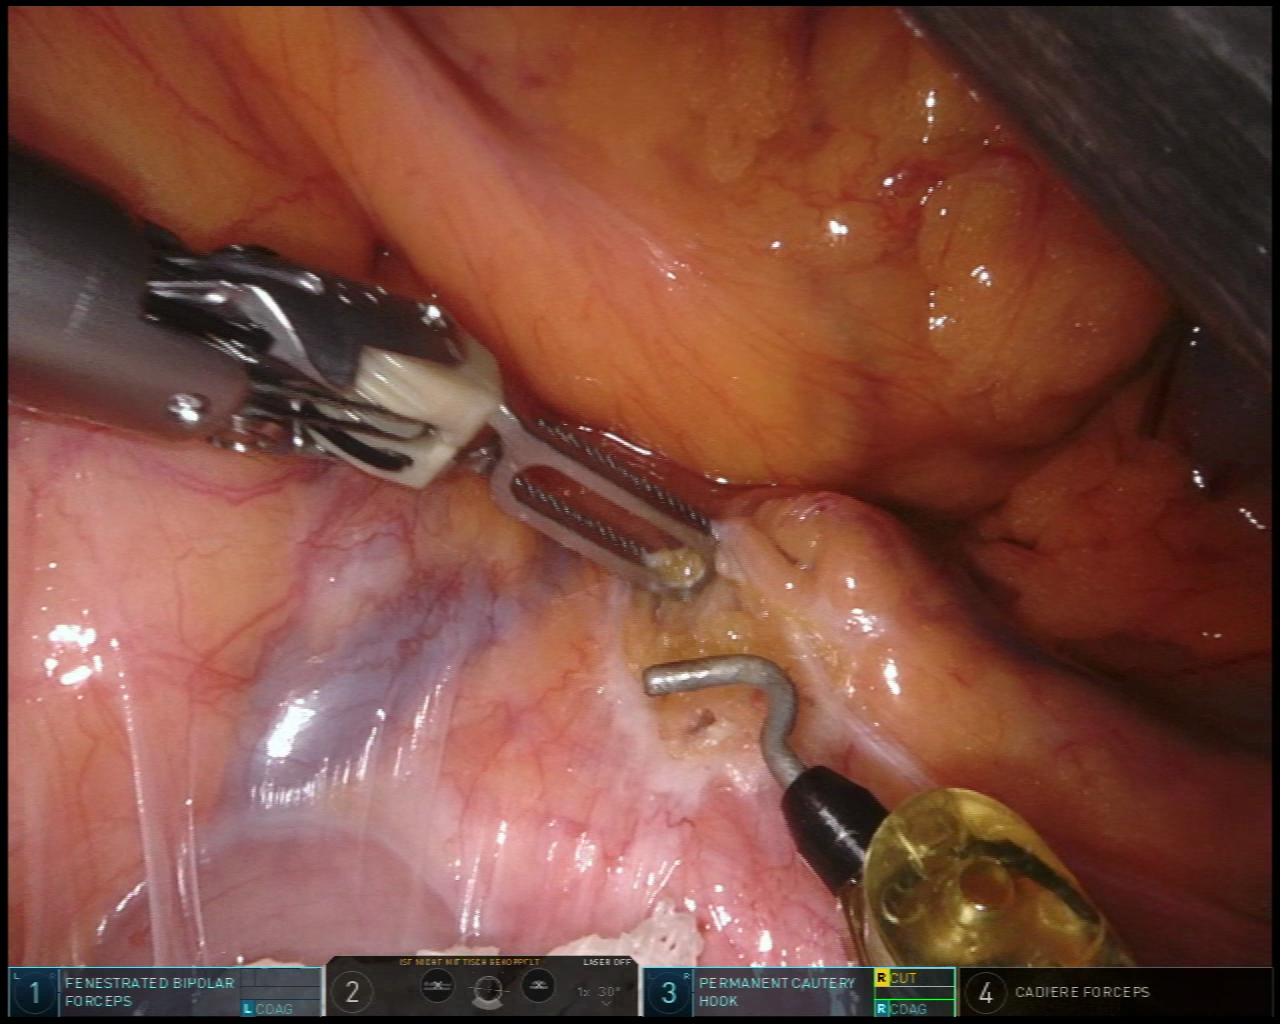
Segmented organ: intestinal_veins
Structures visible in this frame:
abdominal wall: no
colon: no
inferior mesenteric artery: no
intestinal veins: yes
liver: no
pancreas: no
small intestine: no
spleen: no
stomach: no
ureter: no
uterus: no
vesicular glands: no